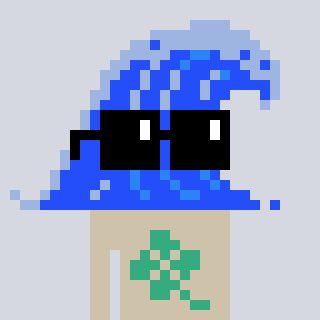
a pixel art character with square black sunglasses, a wave-shaped head and a bege-colored body on a cool background